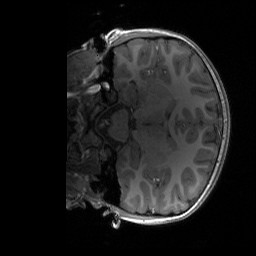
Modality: T1w
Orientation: coronal
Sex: male
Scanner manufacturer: siemens
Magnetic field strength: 3 T
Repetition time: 1.9 s
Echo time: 0.00243 s